Question: I have a listBox where I save paths from Images. We save the paths to sql Database. This works well. My question is, is there a way to click in 'ListBox' on one of the paths and show the image in a 'PictureBox'? Would be nice with a in 'ListBox'.

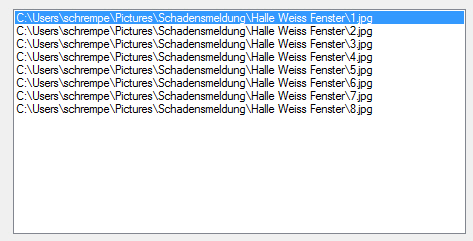
Answer: Double click on your ListBox and it should create you a new method.
Paste this code:
'''
string path = listBox1.SelectedItem.ToString();
pictureBox1.Image = Image.FromFile(path);
'''
EDIT:
Like Jimi said in the comments, the above code will lock the file.
Use this code instead:
'''
using (Bitmap tmpBitmap = new Bitmap(listBox1.SelectedItem.ToString()))
{
pictureBox1.Image = new Bitmap(tmpBitmap);
}
'''